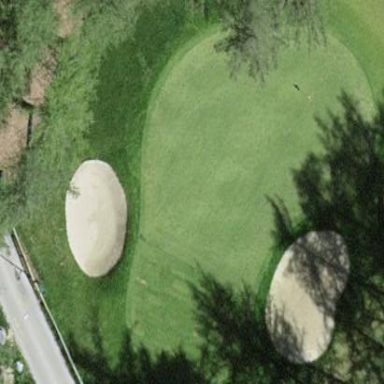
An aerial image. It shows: Golf green.